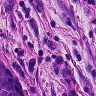
Metastatic tissue present: no